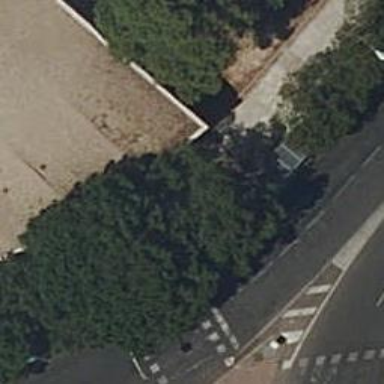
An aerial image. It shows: Bus stop with platform for public transport.